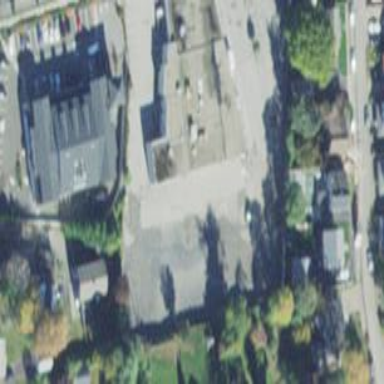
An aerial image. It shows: Building that houses car shop.